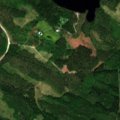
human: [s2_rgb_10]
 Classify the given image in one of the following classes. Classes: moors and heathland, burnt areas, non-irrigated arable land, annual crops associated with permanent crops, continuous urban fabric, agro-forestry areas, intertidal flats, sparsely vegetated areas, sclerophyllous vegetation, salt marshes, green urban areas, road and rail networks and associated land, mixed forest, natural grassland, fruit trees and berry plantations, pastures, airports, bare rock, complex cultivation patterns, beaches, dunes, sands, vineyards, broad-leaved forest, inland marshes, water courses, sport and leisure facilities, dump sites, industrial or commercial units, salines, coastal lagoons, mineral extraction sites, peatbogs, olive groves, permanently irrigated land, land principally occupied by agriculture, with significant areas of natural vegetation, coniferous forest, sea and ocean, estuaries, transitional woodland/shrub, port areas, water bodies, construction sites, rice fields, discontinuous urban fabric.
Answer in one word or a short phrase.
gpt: coniferous forest, mixed forest, transitional woodland/shrub, water bodies